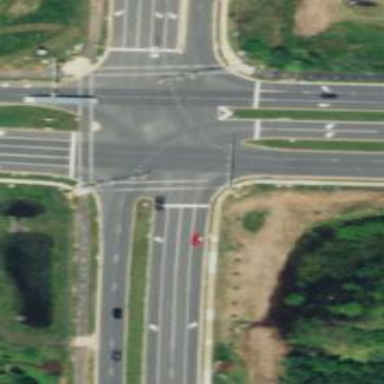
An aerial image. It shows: Asphalt road with secondary link designation.